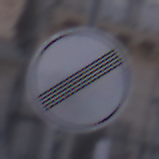
Verkehrszeichen: EndeSaemtlicherBegrenzungen
Umgebung: Outdoor, Urban
Tageszeit: SunriseSunset
Wetter: PartlyCloudy
Licht: Natural
Jahreszeit: NotSpecified
Kontrast: LowContrast